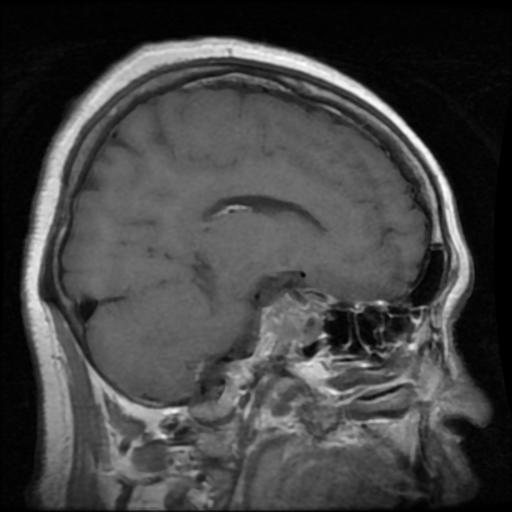
Label: pituitary